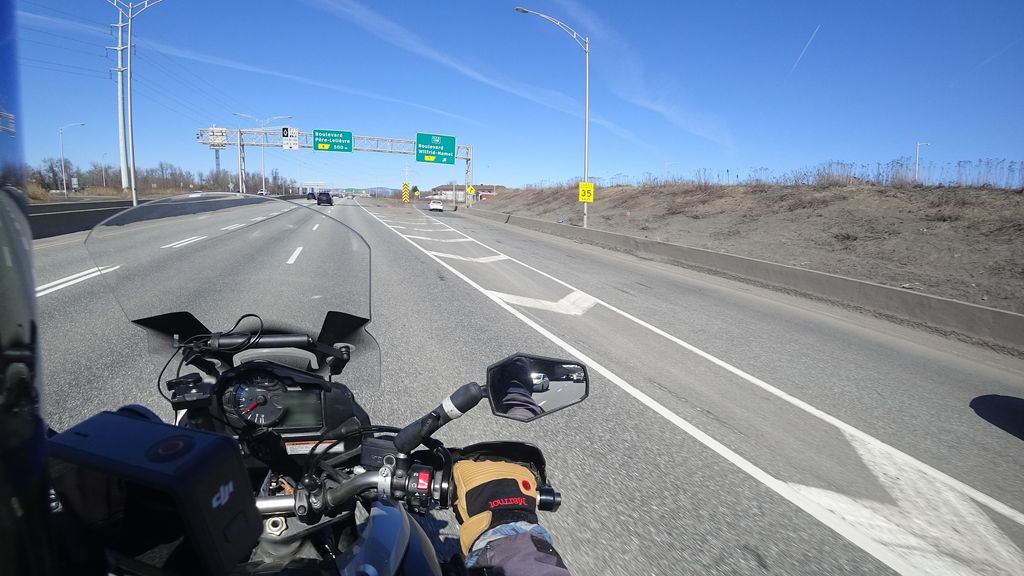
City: quebec_city